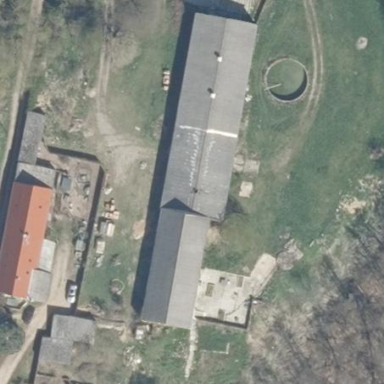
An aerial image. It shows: Farmyard area.